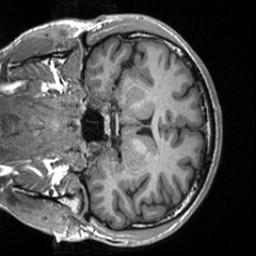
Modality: T1w
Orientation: coronal
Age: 27
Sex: male
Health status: healthy
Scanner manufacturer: siemens
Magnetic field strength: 3 T
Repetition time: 2 s
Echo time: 0.00232 s